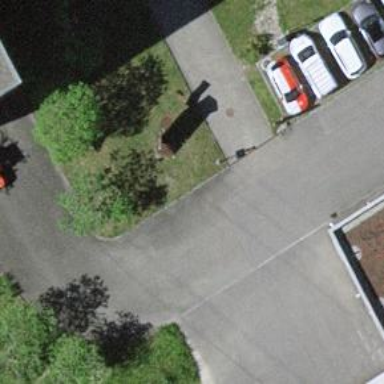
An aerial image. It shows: Parking aisle designated as service road.